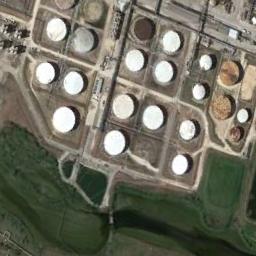
Label: storage tanks